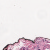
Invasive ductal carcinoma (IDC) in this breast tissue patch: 0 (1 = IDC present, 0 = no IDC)